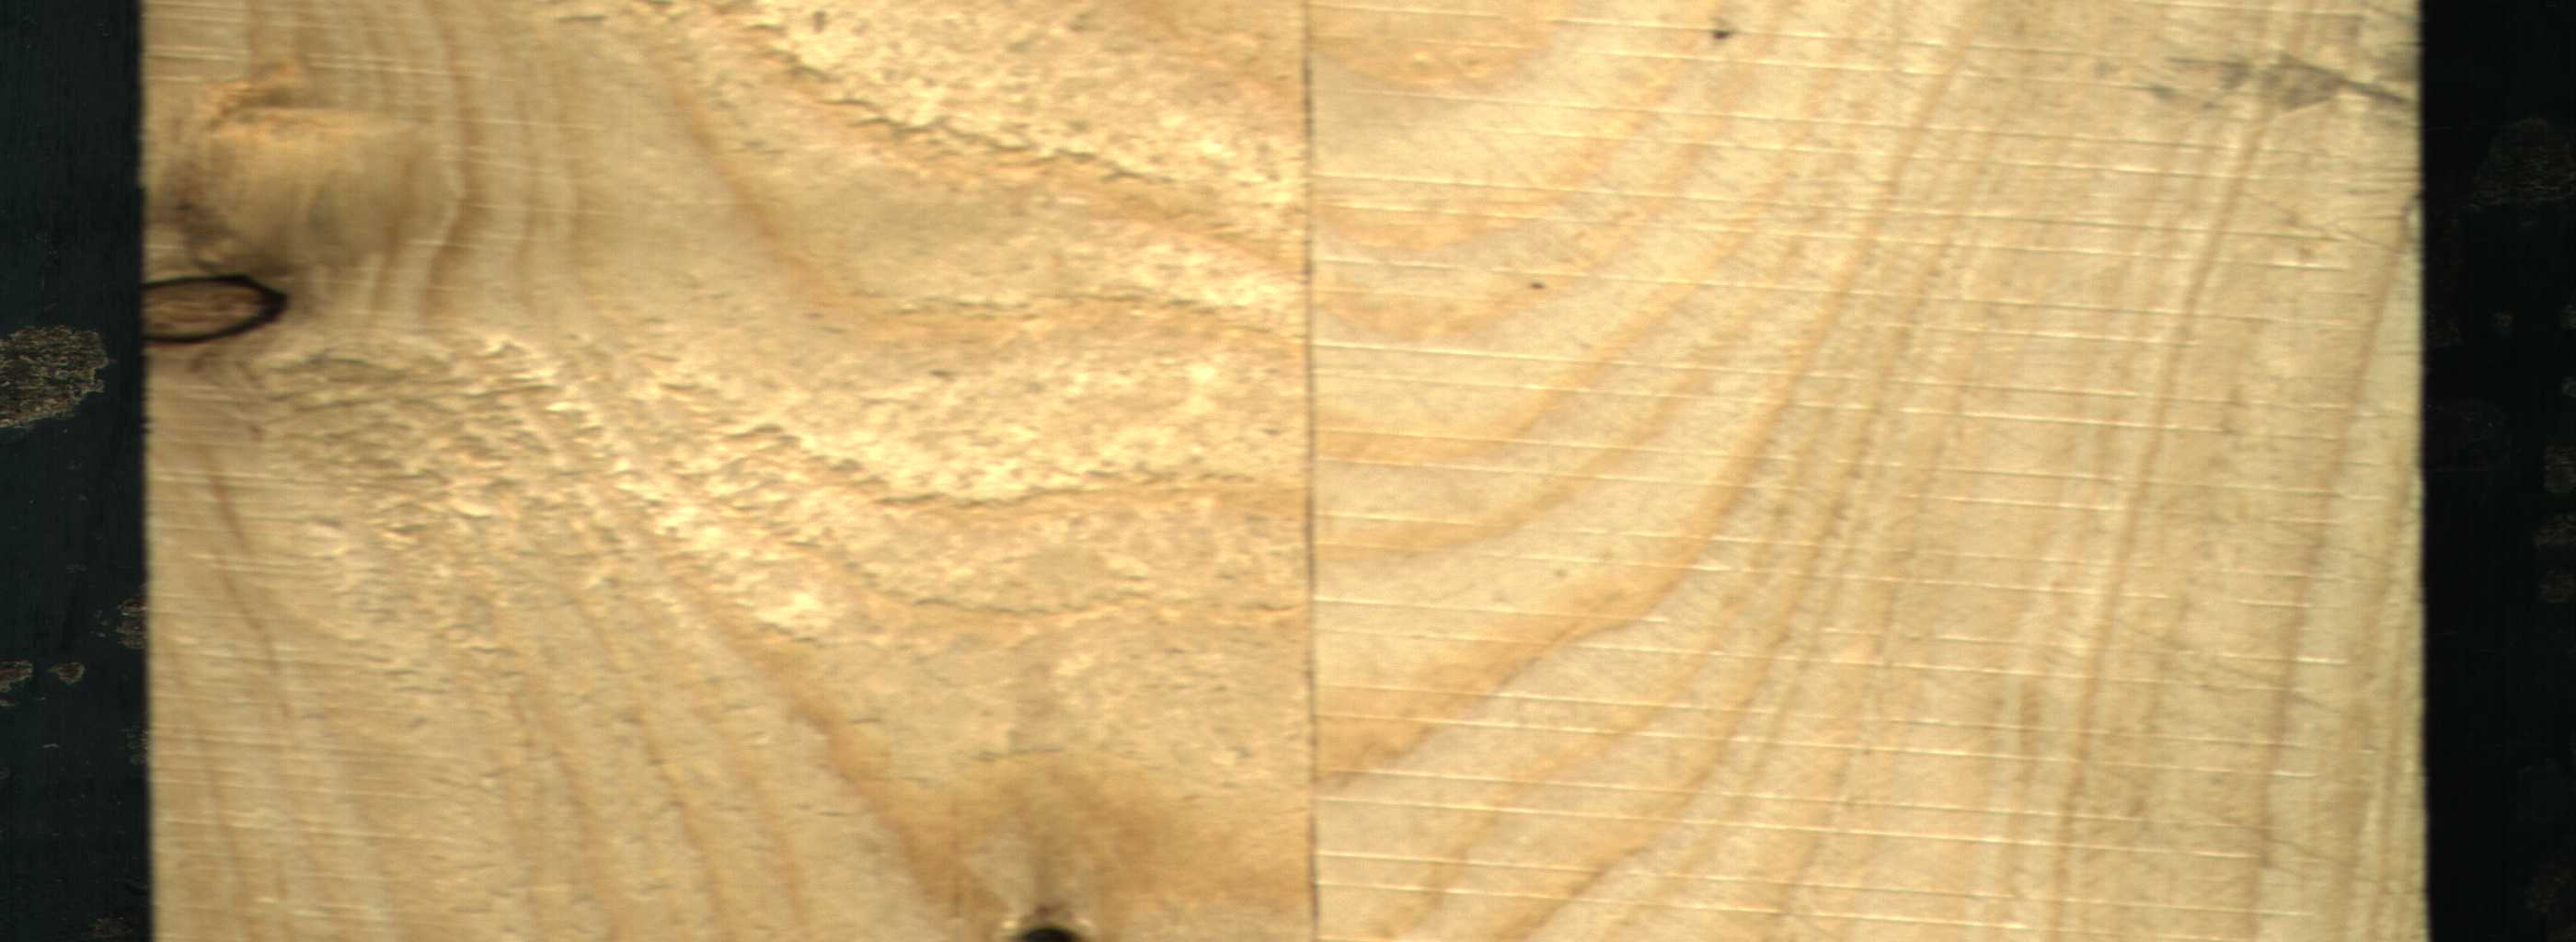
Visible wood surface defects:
Crack
Dead_Knot
Dead_Knot